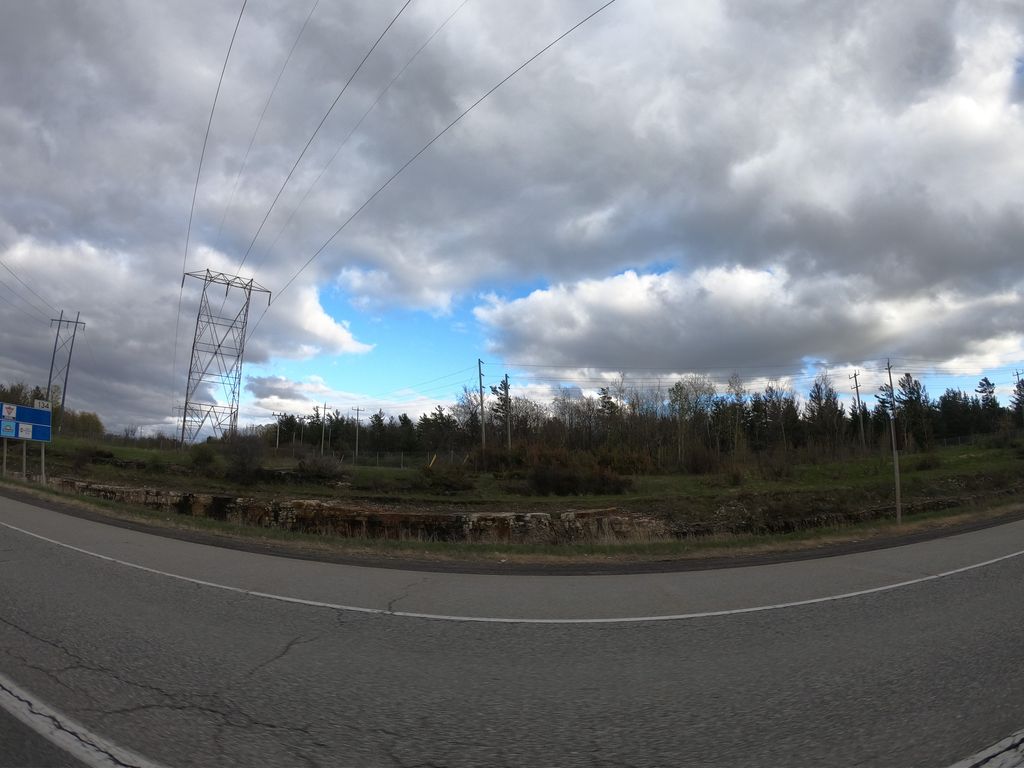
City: ottawa-gatineau